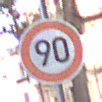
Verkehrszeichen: Geschwindigkeit90
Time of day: MorningAfternoon
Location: Outdoor (Suburban)
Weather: PartlyCloudy
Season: NotSpecified
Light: Natural